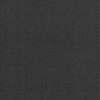
Label: dusty